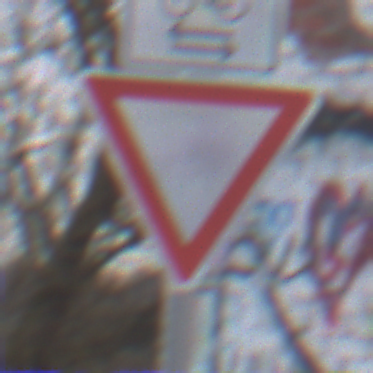
Verkehrszeichen: VorfahrtGewaehren
Zusatzzeichen oben: RichtungsangabeDurchPfeile9
Umgebung: Outdoor, Suburban
Tageszeit: MorningAfternoon
Wetter: Overcast
Licht: Natural
Jahreszeit: NotSpecified
Kontrast: LowContrast